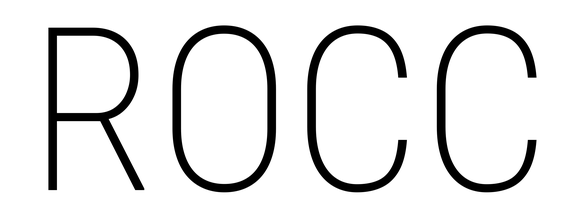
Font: Roboto_Condensed_ExtraLight